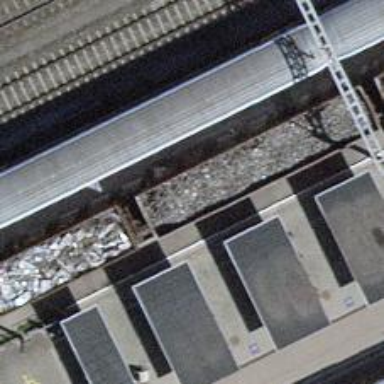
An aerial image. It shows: Railway switch.